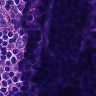
Metastatic tissue present: no